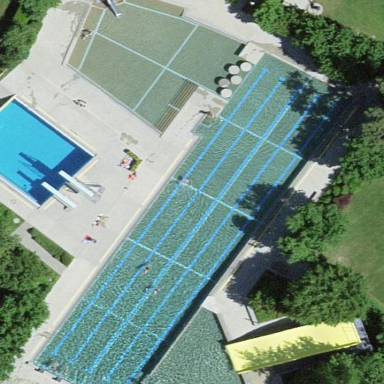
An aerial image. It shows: Swimming pool located in leisure land.